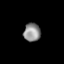
Tissue: lung
Cell type: Epithelial cells
Senescence score: 0.2216
Nuclear area (px): 303
Mean DAPI intensity: 141.498